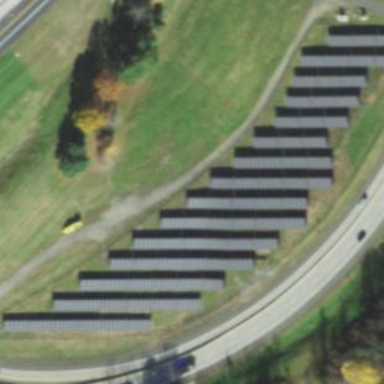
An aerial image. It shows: Solar power plant utilizing photovoltaic technology to produce electricity.